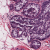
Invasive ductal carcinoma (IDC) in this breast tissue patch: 0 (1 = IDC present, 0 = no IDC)